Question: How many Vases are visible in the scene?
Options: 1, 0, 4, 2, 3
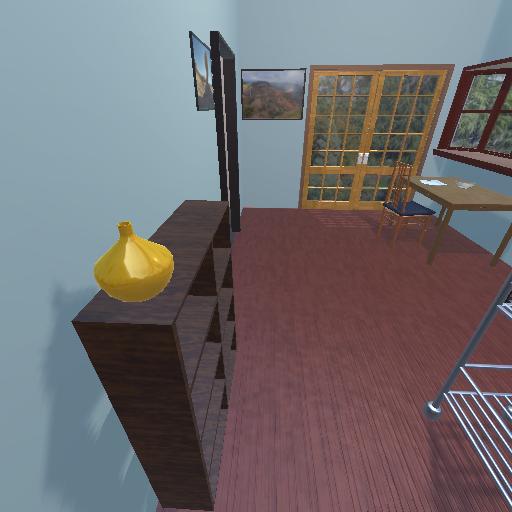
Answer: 1